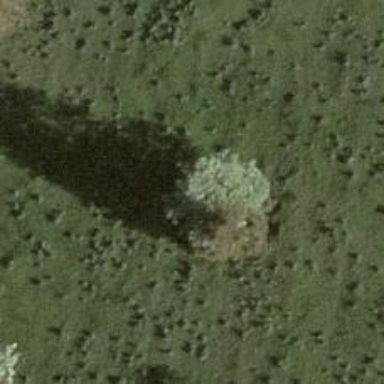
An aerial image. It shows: Beautiful tree in nature.